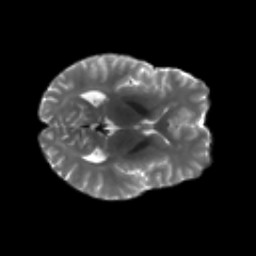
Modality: T2w
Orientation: axial
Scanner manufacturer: siemens
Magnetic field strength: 3 T
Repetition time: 4.16 s
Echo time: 0.0806 s